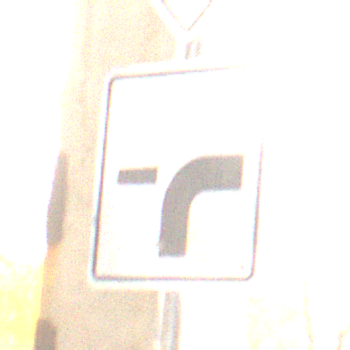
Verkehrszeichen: VerlaufVorfahrtsstrasse9
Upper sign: Vorfahrtsstrasse
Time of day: SunriseSunset
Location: Roofed (Suburban)
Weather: Clear
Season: NotSpecified
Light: Natural